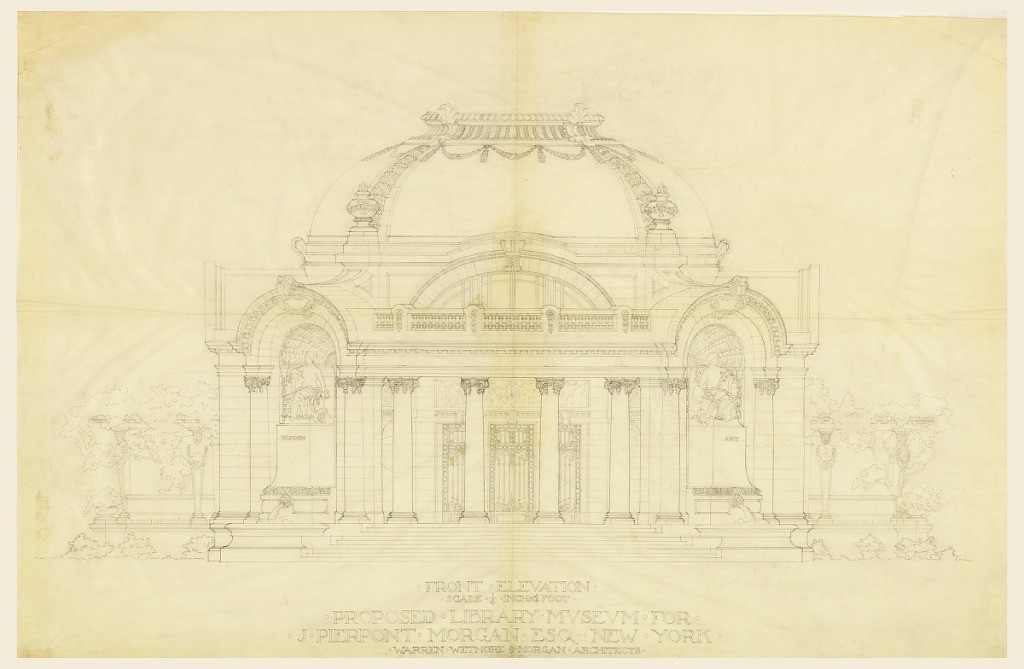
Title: Front Elevation, Proposed Library Museum for J. Pierpont Morgan, Esq., New York
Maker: Whitney Warren Jr., American, 1864–1943
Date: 1899–1900
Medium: Graphite on tracing paper
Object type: Drawing
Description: View of pavilion facade.  Exterior with semi-circular columed, stepped portico and recessed niches filled with sculpture on either side of central doorway.  Above doorway, eyebrow window with balustrade, decorated low dome with balustrade motif on top. Suggestions of porches left and right of pavilion with trees behind.